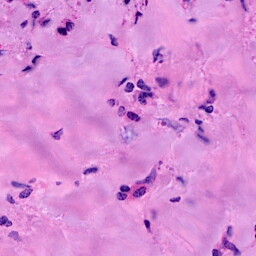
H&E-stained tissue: Breast